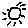
Label: sun